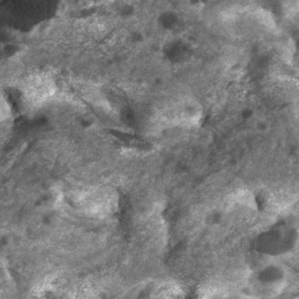
Label: non_frost